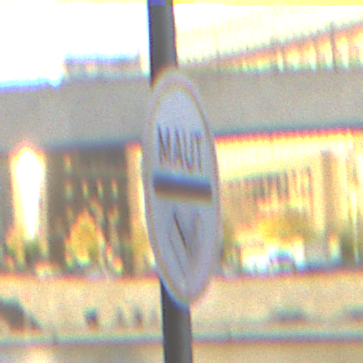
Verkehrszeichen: MautflichtigeStrecke
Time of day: SunriseSunset
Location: Outdoor (Urban)
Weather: PartlyCloudy
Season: NotSpecified
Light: Natural